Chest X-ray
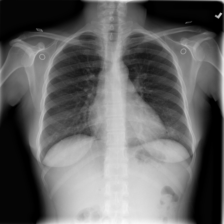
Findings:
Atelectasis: positive
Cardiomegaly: negative
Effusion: negative
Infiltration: positive
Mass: negative
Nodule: negative
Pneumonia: negative
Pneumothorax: negative
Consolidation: negative
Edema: negative
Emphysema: negative
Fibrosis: negative
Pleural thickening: negative
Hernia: negative